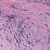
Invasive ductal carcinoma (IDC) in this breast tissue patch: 1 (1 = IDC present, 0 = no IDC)